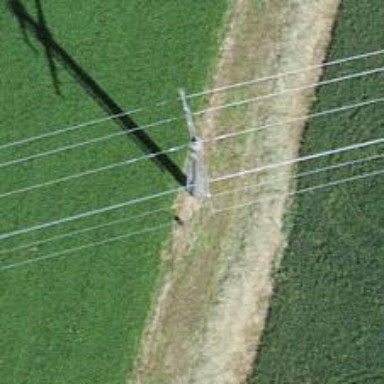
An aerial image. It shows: Power line is depicted.